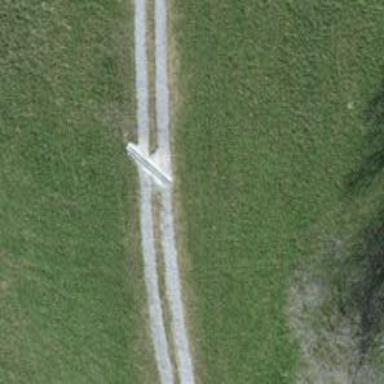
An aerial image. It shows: Track with grade3 tracktype. The surface is concrete in the lanes.